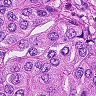
Metastatic tissue present: yes